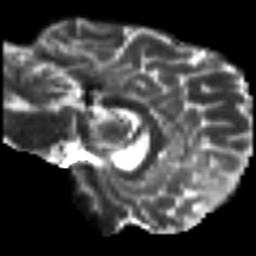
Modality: T2w
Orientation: sagittal
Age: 42
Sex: male
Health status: ill
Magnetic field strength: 3 T
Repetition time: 9 s
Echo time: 0.093 s